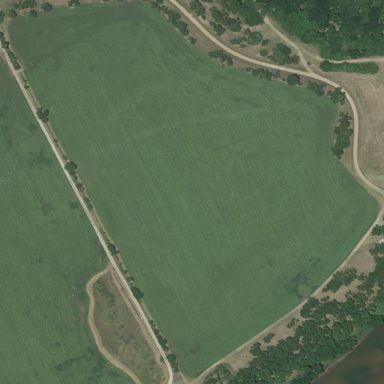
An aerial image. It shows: Farmland with grass crops that produce hay.